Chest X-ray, PA view. Patient: 67 years old, sex M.
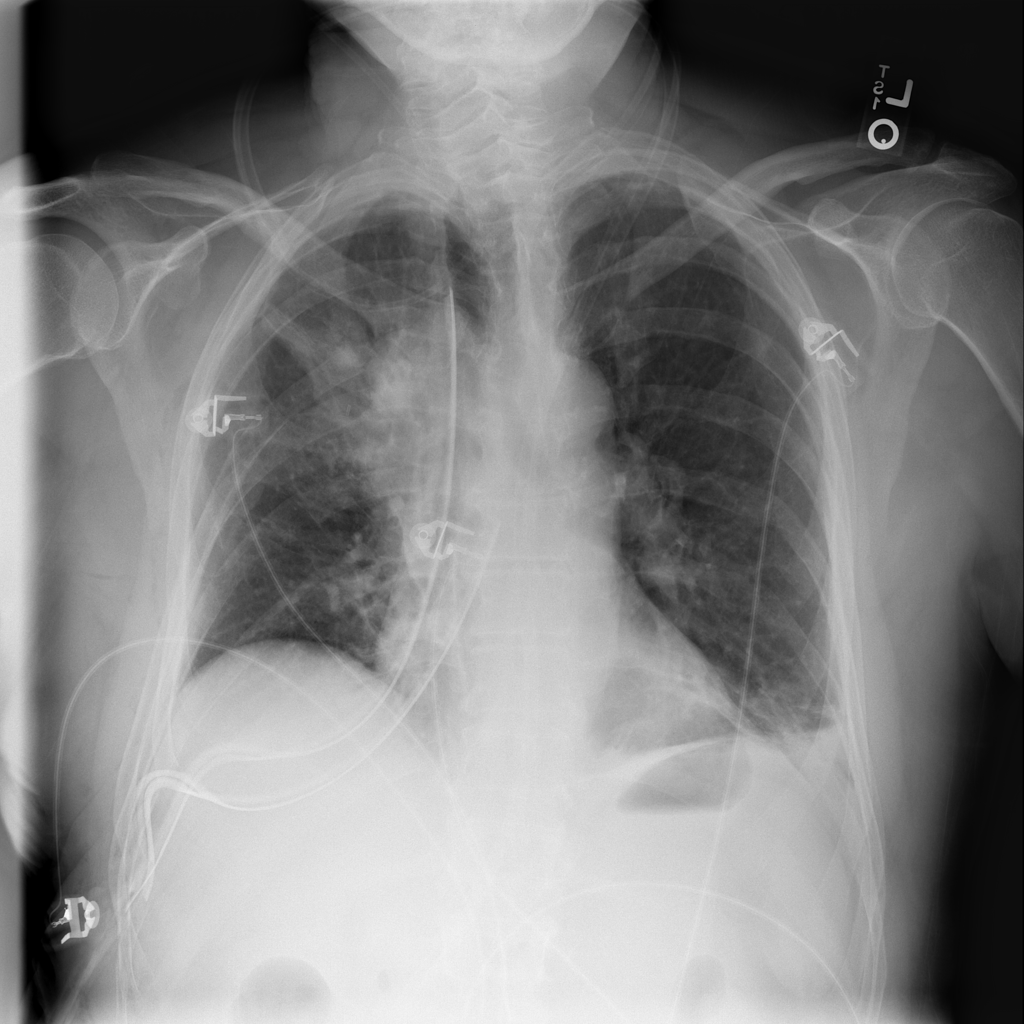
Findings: Atelectasis, Effusion, Infiltration, Mass